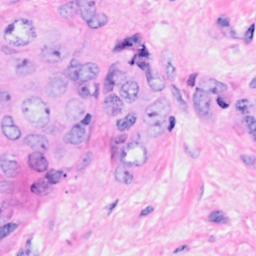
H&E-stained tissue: Breast